Question: I've created a 'UIToolBar' and set two 'UIBarButtonItem's and then assigned this toolbar to 'self.navigationItem.rightBarButtonItem'.
Everything works perfectly except there is a line on top of my buttons.
The code:
'''
UIBarButtonItem *addItem = [[UIBarButtonItem alloc] initWithTitle:@"Add"
style:UIBarButtonItemStylePlain
target:self
action:@selector(addNewRow:)];
UIBarButtonItem *editItem = [[UIBarButtonItem alloc] initWithTitle:@"Edit"
style:UIBarButtonItemStylePlain
target:self
action:@selector(editRow:)];
UIToolbar *toolBar = [[UIToolbar alloc] initWithFrame:CGRectMake(0, 0, 100, 30)];
[toolBar setItems:@[addItem, editItem]];
self.navigationItem.rightBarButtonItem = [[UIBarButtonItem alloc] initWithCustomView:toolBar];
'''
Please see my pic:

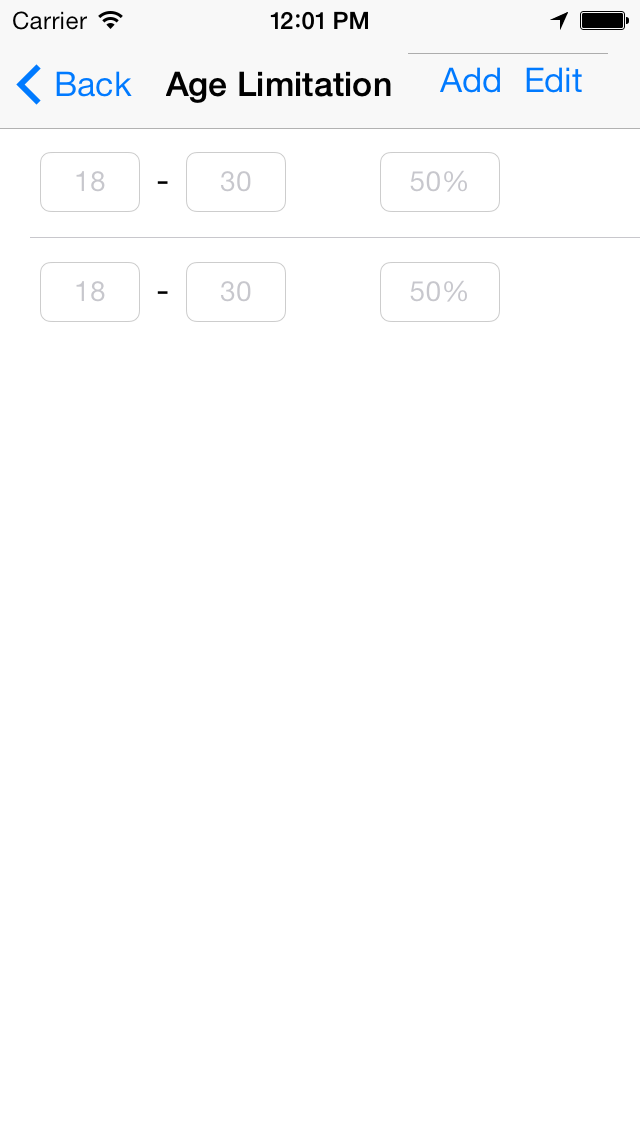
Answer: You get rid of the line by getting rid of the toolbar.
'''
UIBarButtonItem *addItem = [[UIBarButtonItem alloc] initWithTitle:@"Add" style:UIBarButtonItemStylePlain target:self action:@selector(addNewRow:)];
UIBarButtonItem *editItem = [[UIBarButtonItem alloc] initWithTitle:@"Edit" style:UIBarButtonItemStylePlain target:self action:@selector(editRow:)];
self.navigationItem.rightBarButtonItems = @[ addItem, editItem ];
'''